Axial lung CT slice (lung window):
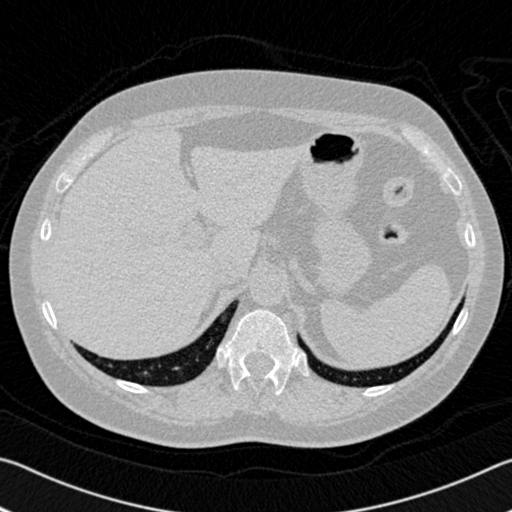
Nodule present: no